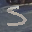
Label: 5